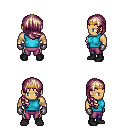
a pixel art fantasy rpg character, male body template, human, tanned skin, teal sleeveless shirt, magenta pants, white blonde right-swept hairstyle, gold tiara, metal gloves, black shoes, four views (front, back, left, right), 2x2 character sprite sheet, small pixel art, hard edges, no anti-aliasing